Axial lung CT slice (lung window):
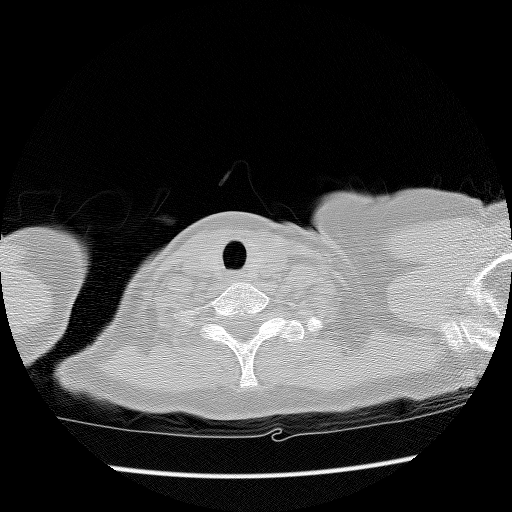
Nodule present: no